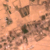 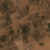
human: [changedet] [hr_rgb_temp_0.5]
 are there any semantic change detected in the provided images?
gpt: There is no difference.